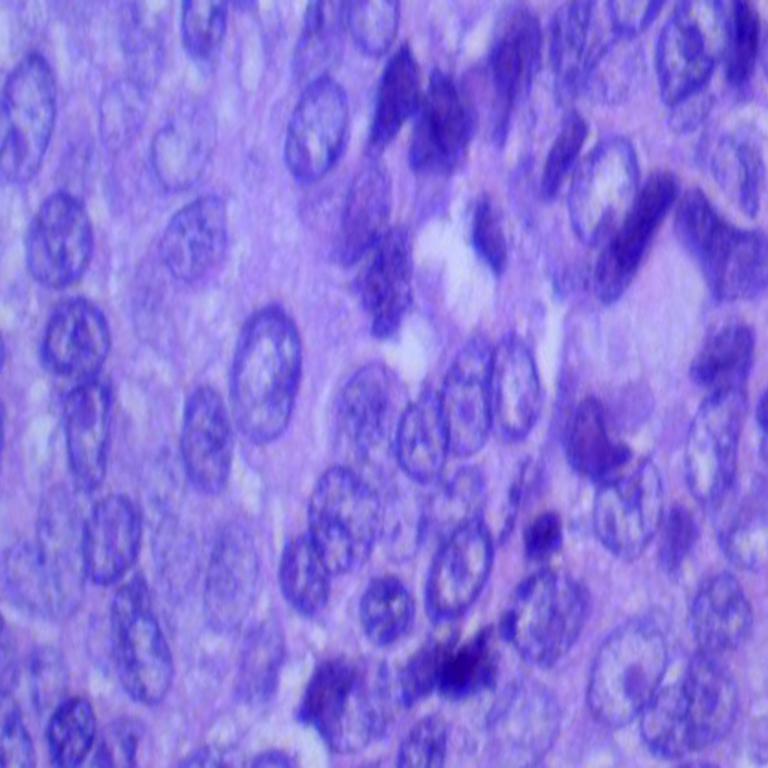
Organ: lung
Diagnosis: squamous carcinomas